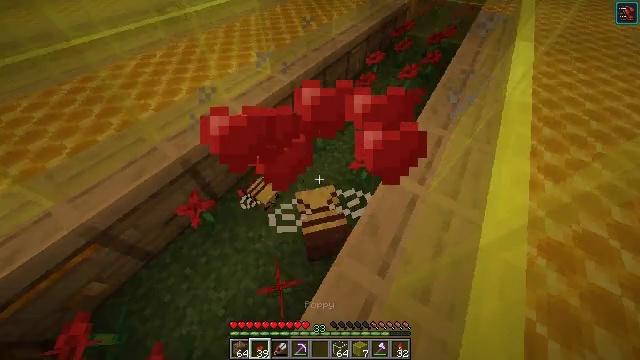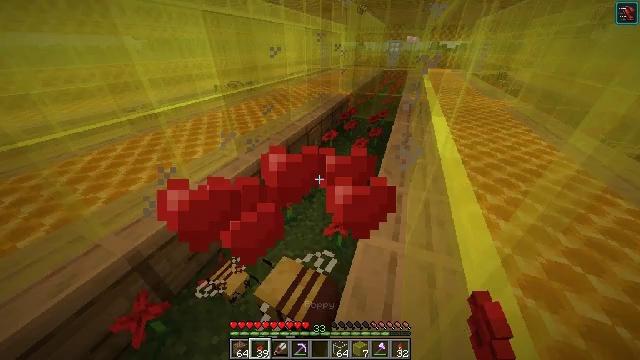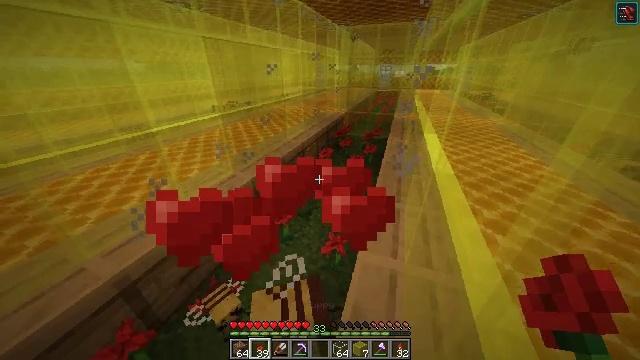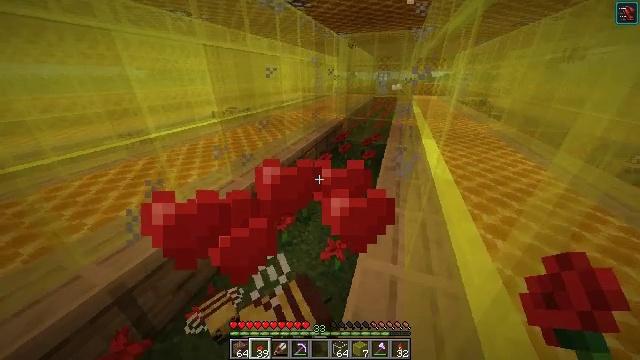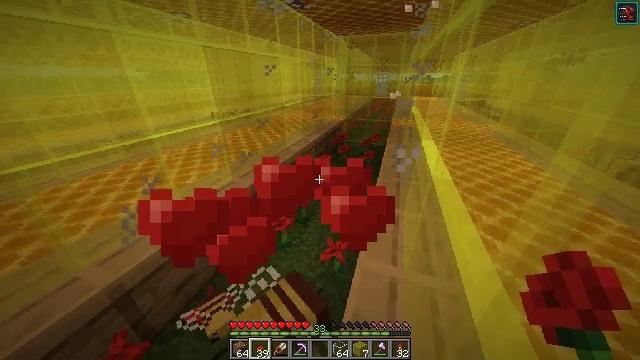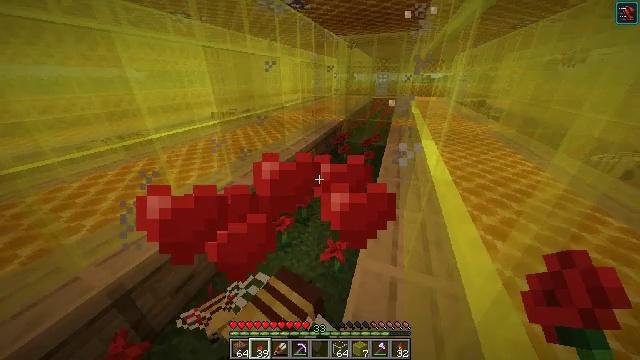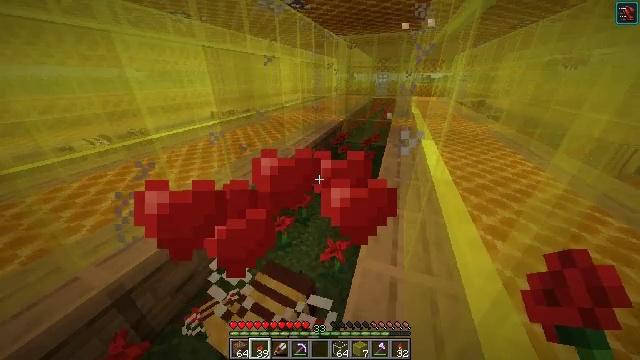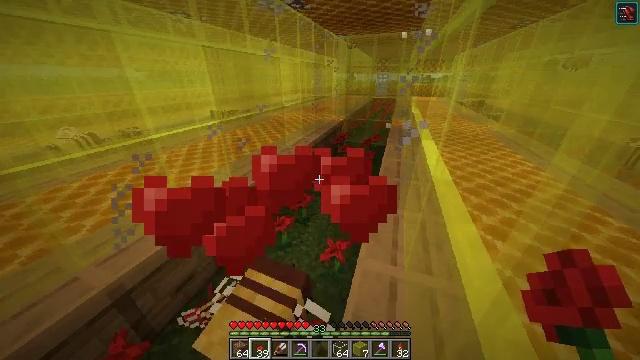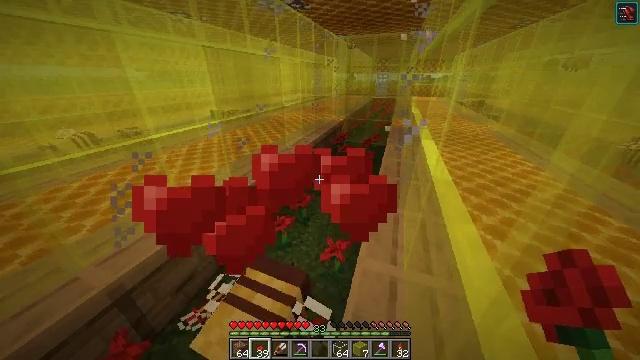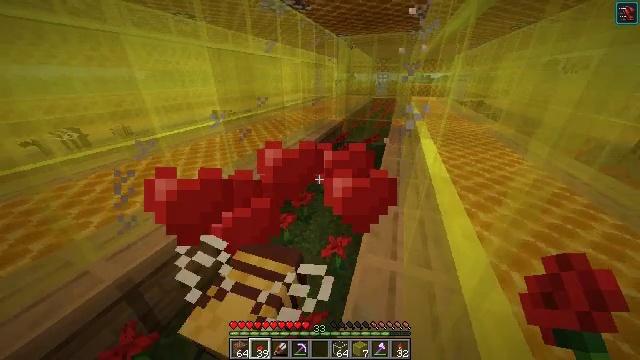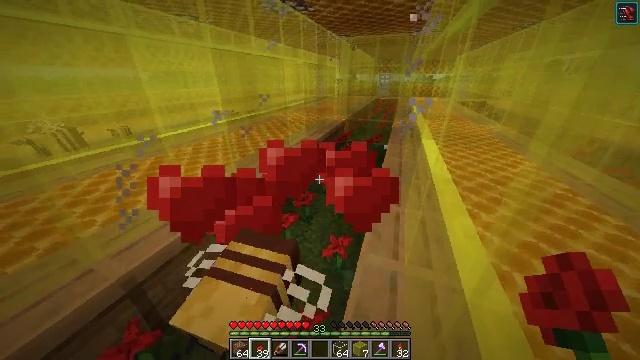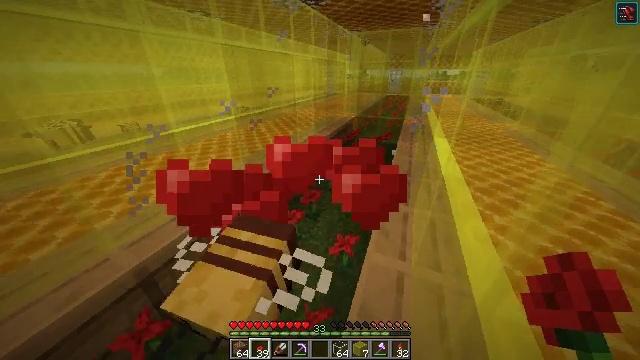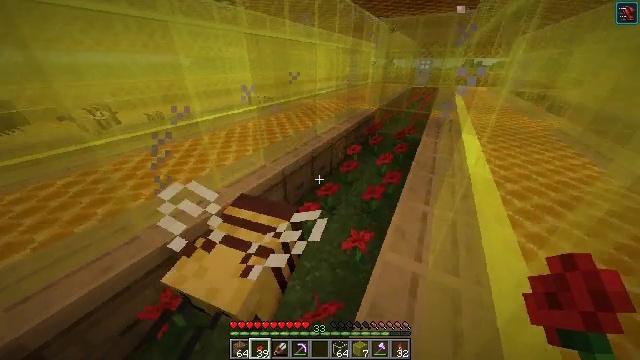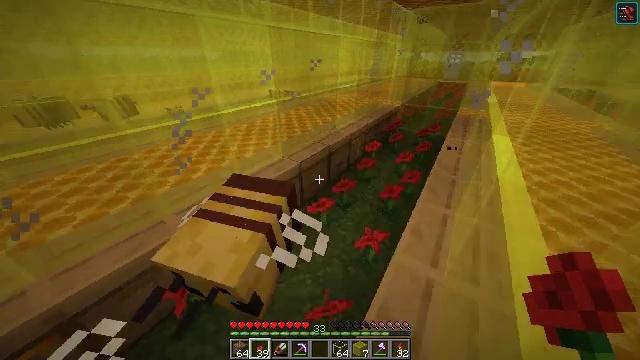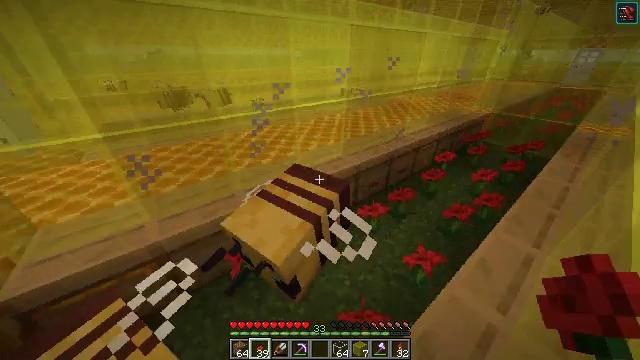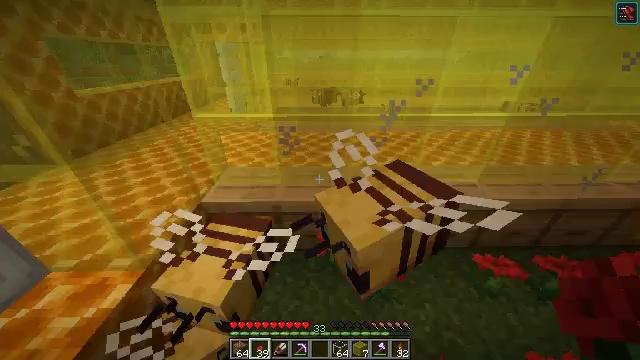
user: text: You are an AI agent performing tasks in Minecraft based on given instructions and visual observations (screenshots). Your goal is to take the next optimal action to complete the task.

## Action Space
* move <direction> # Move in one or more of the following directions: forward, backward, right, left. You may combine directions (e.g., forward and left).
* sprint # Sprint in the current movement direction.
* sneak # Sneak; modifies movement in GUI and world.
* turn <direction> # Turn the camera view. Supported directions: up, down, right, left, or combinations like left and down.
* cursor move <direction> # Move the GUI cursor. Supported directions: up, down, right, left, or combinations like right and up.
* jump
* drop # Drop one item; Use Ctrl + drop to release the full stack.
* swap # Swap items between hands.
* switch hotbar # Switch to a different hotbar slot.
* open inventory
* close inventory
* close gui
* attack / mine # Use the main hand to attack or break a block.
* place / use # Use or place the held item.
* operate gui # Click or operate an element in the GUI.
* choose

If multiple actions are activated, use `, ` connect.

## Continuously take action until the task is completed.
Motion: motion action
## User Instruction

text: Interact with the crafting table to make a honeycomb block from honeycombs.
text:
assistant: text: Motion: turn right and up
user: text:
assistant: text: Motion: turn right and up
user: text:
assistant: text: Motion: turn up
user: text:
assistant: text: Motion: no_op
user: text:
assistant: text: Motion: no_op
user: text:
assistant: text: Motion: no_op
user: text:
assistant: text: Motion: no_op
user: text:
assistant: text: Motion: no_op
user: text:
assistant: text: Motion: no_op
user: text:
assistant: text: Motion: no_op
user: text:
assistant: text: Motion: turn left
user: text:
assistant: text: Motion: turn left and down
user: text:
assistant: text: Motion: turn left and down
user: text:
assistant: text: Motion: turn left
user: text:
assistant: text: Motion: turn left
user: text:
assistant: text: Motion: turn left
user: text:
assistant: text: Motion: turn left
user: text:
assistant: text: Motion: no_op
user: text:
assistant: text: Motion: no_op
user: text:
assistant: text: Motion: no_op
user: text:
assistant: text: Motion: move forward and move left
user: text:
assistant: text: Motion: move forward and move left, turn left and up
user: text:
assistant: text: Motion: move forward and move left, turn left and up
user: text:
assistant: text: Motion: move forward and move left, turn left and up
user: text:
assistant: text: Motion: move forward, turn left and up
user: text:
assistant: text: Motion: move forward, turn up
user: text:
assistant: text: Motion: move forward, turn up
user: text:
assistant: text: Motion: turn up
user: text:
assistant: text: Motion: turn up
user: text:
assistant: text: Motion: turn up